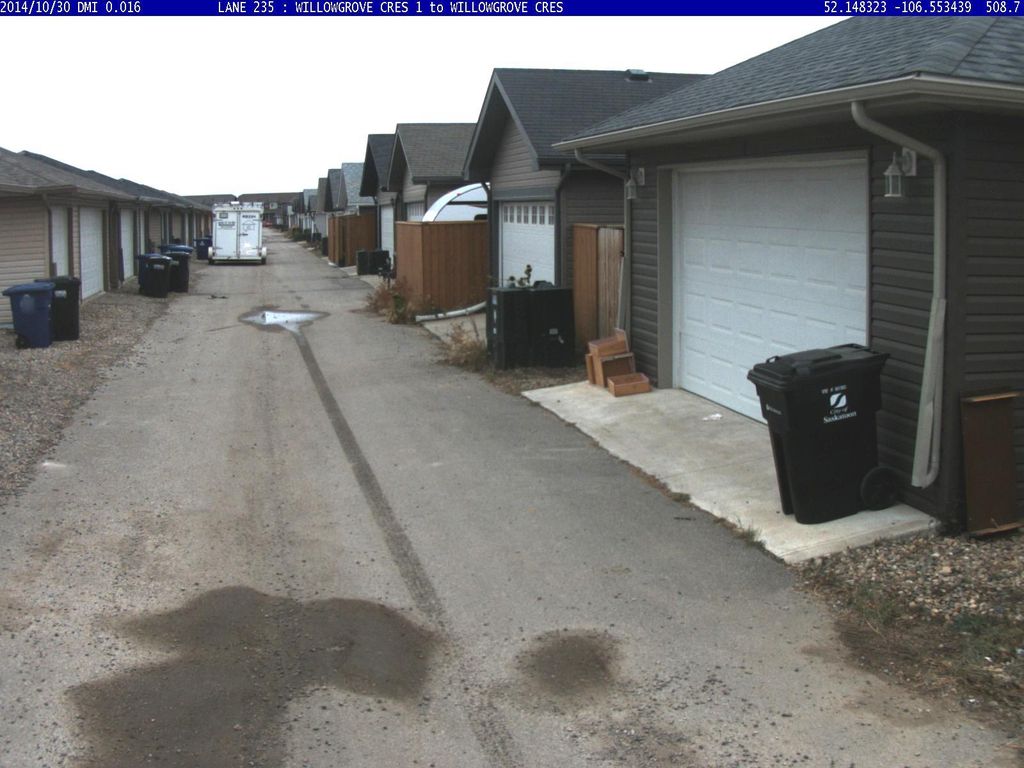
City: saskatoon